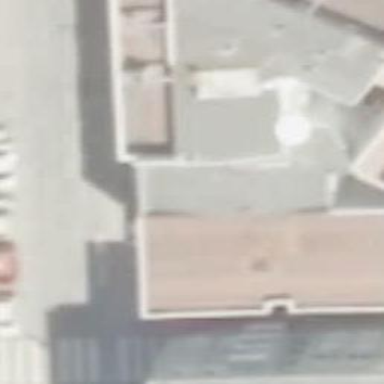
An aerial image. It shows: Part of building.